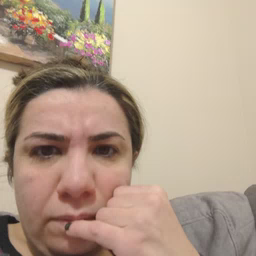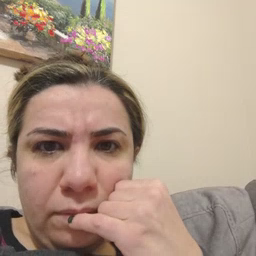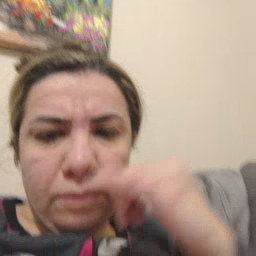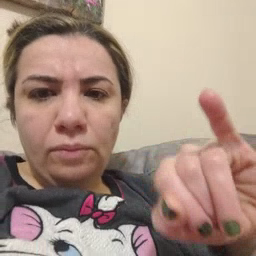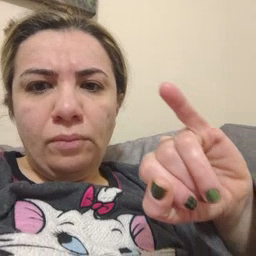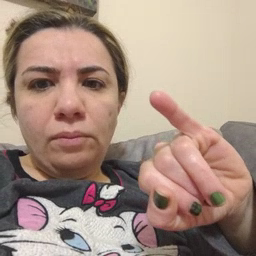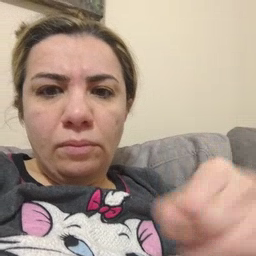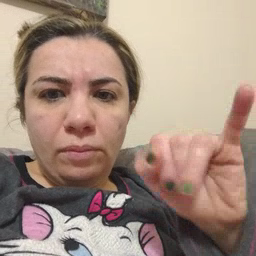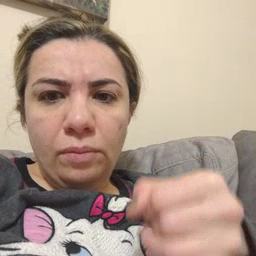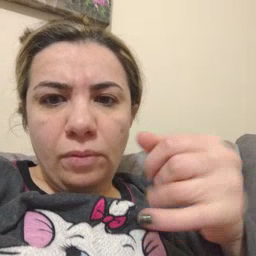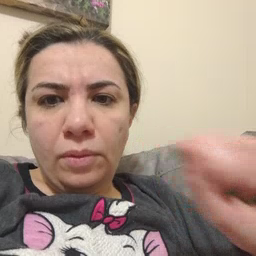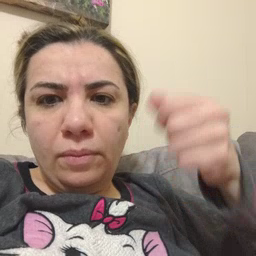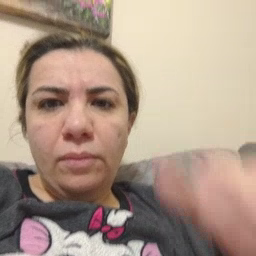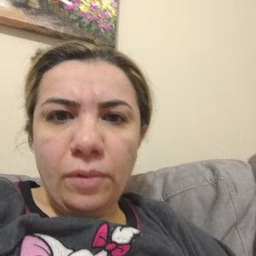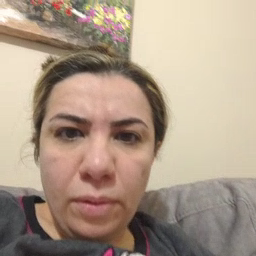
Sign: jeans